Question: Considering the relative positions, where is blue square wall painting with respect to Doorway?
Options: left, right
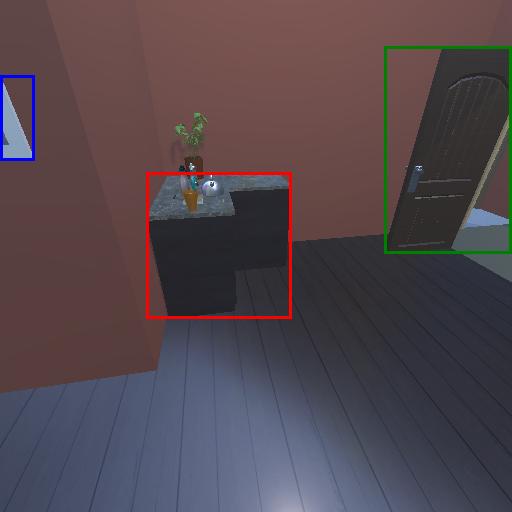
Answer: left